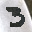
Label: 3